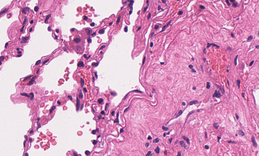
Tumor epithelial tissue: no
Tumor-associated stroma tissue: no
Normal tissue: yes